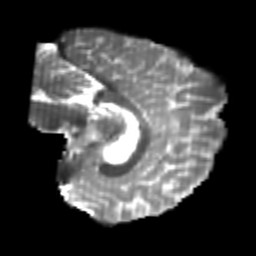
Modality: T2w
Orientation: sagittal
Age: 20
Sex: female
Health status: healthy
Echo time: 0.074 s